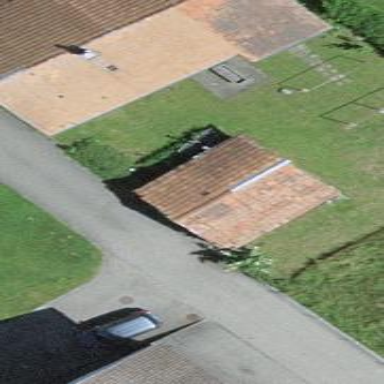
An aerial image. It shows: Barn.